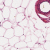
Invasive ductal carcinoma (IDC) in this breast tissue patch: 0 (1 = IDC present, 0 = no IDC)